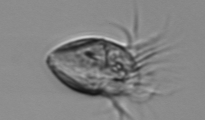
Label: Strombidium_morphotype1